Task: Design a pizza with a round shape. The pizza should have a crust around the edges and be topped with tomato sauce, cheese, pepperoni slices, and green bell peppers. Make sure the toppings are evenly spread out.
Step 11:
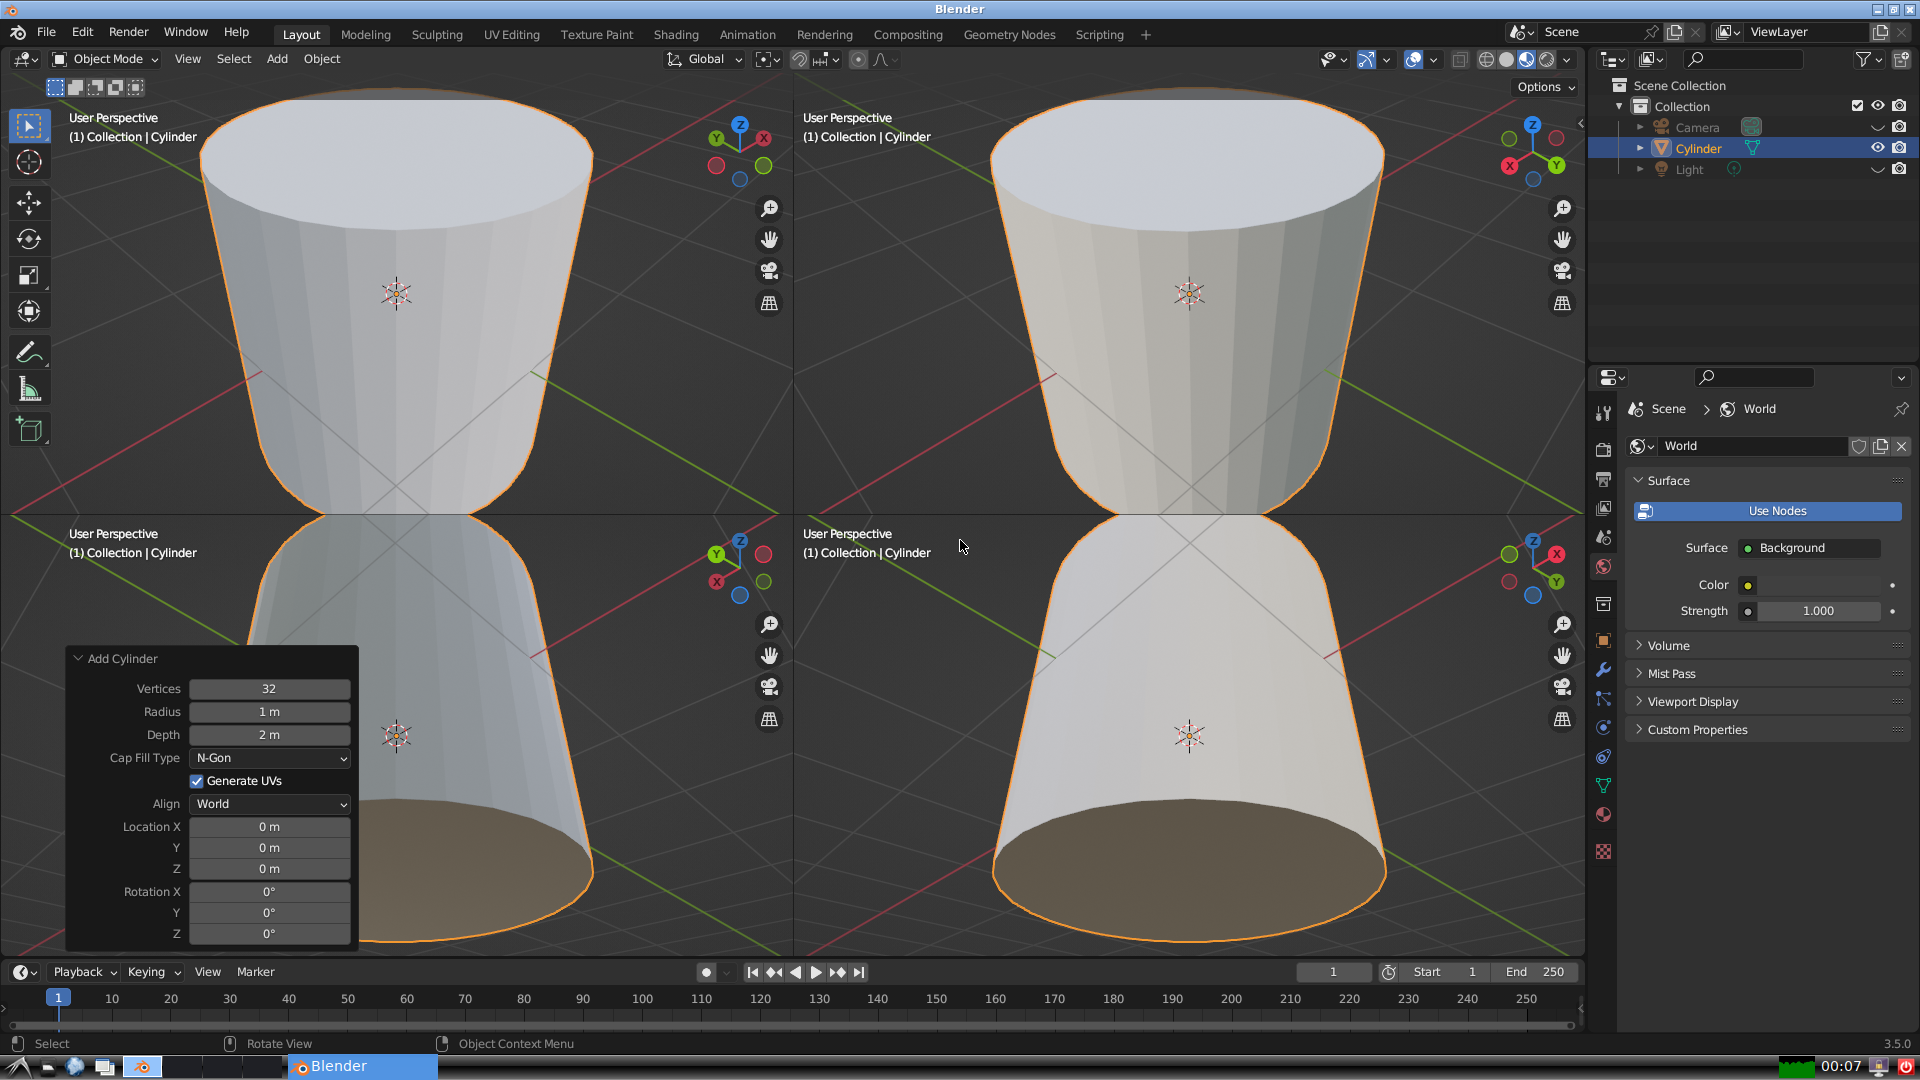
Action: {"mouse_move": [270, 731]}